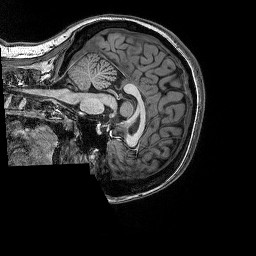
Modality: T1w
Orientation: sagittal
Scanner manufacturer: siemens
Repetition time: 2.5 s
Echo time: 0.00341 s